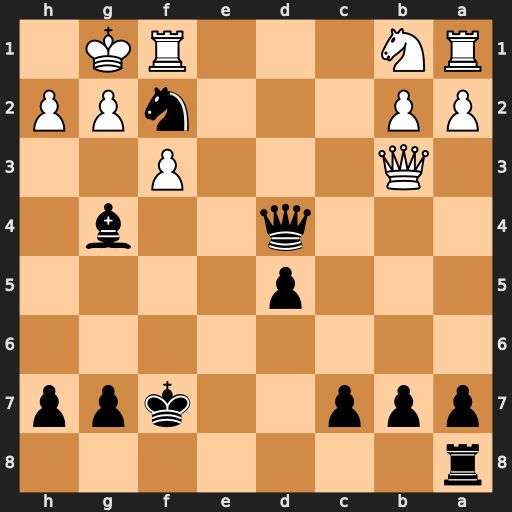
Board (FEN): r7/ppp2kpp/8/3p4/3q2b1/1Q3P2/PP3nPP/RN3RK1
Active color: b
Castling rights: -
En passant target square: -
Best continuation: Nh3+ Kh1 Qg1+ Rxg1 Nf2#